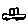
Label: car